Question: I've made two bar plot (one for women, one for men that represent my two data set) for each age groupe (variable 1) regarding their relational status (variable 2).
However, i can't ad a simply legend whose title would be "Sex" and which, for each colour of the two bar plots, would give the corresponding sex modality ("man" and "woman")
Here is my code :
'''
library(tidyverse)
library(scales)
age10 <- c("18-34","35-54", "55+", "55+","35-54","18-34","18-34","35-54","35-54","35-54")
relation <- c("stable","non stable", "stable", "stable", "stable", "stable", "non stable", "non stable", "stable", "stable")
sexe <- c("woman", "woman", "man", "man", "woman", "man", "woman", "man", "woman", "woman")
df <- data.frame(age10,relation,sexe)
df_woman <-
df %>%
filter(sexe != "man")
dff_woman <-
df_woman %>%
group_by(age10, relation) %>%
summarise(n = n()) %>%
mutate(pct = n / sum(n), relation = str_squish(relation)) %>%
filter(relation == "stable")
df_man <-
df %>%
filter(sexe != "woman")
dff_man <-
df_man %>%
group_by(age10, relation) %>%
summarise(n = n()) %>%
mutate(pct = n / sum(n), relation = str_squish(relation)) %>%
filter(relation == "stable")
ggplot() +
geom_bar(data = dff_man, aes(fill = relation, y = pct, x = age10, color = "man"),
stat = "identity", fill = "#99d8c9", width = 0.4, position=position_nudge(x = 0.2)) +
geom_bar(data = dff_woman, aes(fill = relation, y = pct, x = age10, color = "woman"),
stat = "identity", fill = "#bcbddc", width = 0.4, position=position_nudge(x = -0.2)) +
scale_y_continuous(label = percent) +
facet_wrap(~relation) +
labs(
x = "Age group", y = "Percentage") +
expand_limits(y = 1) +
theme(text = element_text(family = "Times New Roman"))
'''

I don't want the outline of my bars to be coloured, but the caption should refer to the colour of the bars
I've search for answer here : <URL>,
and here : <URL>,
but I don't find answer.
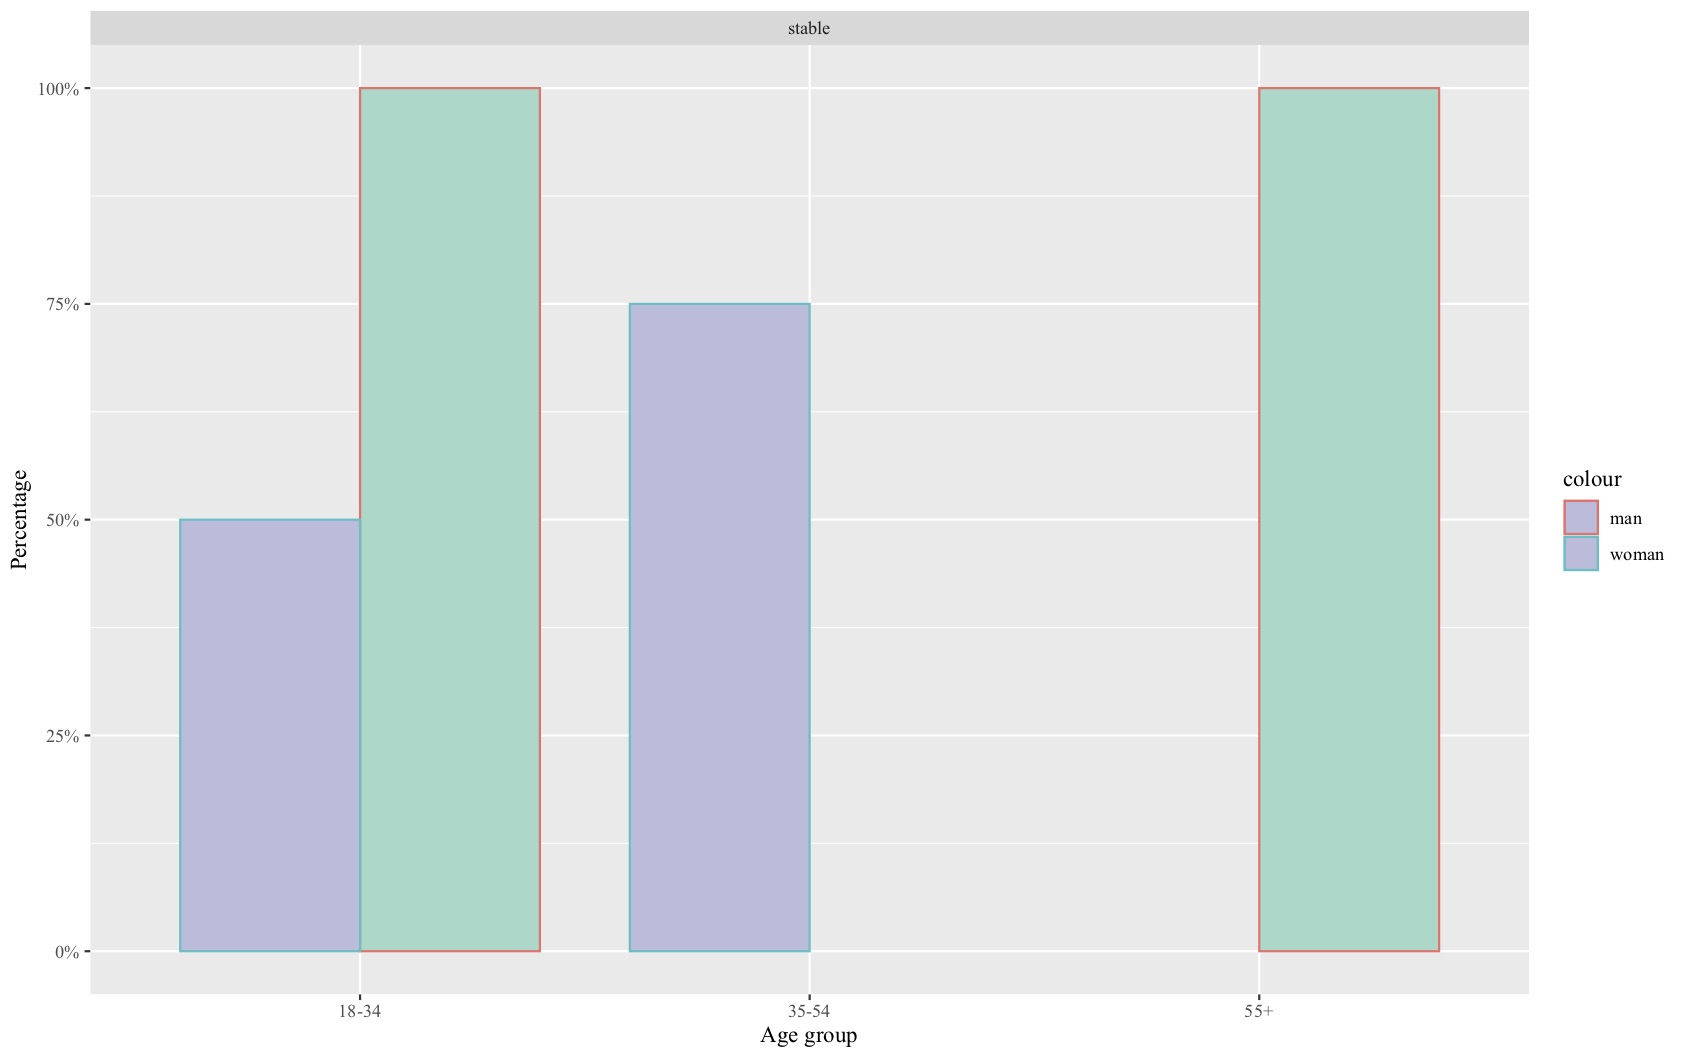
Answer: You could get your results much easier using just one dataframe, by mapping 'sexe' on 'fill' instead of on 'color' and by setting your desired colors via 'scale_fill_manual':
'''
library(tidyverse)
library(scales)
df <- df %>%
group_by(age10, sexe, relation) %>%
summarise(n = n()) %>%
mutate(pct = n / sum(n)) %>%
ungroup() |>
filter(relation == "stable")
ggplot(data = df) +
geom_col(aes(fill = sexe, y = pct, x = age10),
width = 0.75, position = position_dodge(preserve = "single")
) +
scale_y_continuous(label = percent) +
scale_fill_manual(values = c(man = "#99d8c9", woman = "#bcbddc")) +
facet_wrap(~relation) +
labs(
x = "Age group", y = "Percentage"
) +
expand_limits(y = 1) +
theme(text = element_text(family = "Times New Roman"))
'''
<URL>